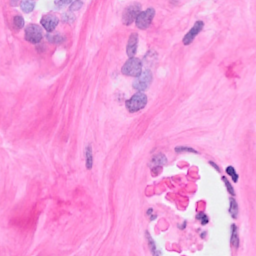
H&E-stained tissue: Breast